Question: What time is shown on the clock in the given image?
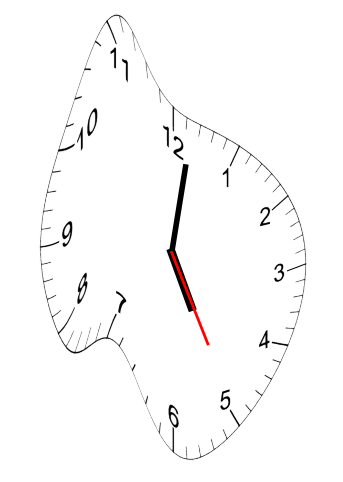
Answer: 05:01:25